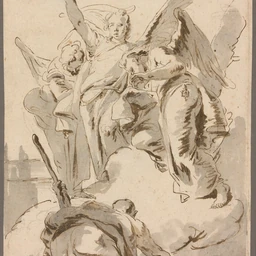
Title: Three Angels Appearing to Abraham
Artist: Giambattista Tiepolo
Caption: three angels appearing to abraham, pen and ink drawings, paper (fiber product), black chalk, chalk, inorganic material, brown ink, colored ink, ink, coating (material), gray wash, wash, brown wash, drawings (visual works), prints and drawing, giambattista tiepolo, a work made of pen and brown ink and brush and brown and gray wash, over black chalk, on ivory laid paper, drawing and watercolor, prints and drawings, art institute of chicago